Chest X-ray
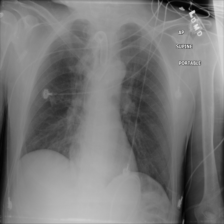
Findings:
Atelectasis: negative
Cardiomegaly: negative
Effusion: negative
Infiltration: negative
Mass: negative
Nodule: negative
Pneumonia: negative
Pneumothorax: negative
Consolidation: negative
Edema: negative
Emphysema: negative
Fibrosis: negative
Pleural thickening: negative
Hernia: negative